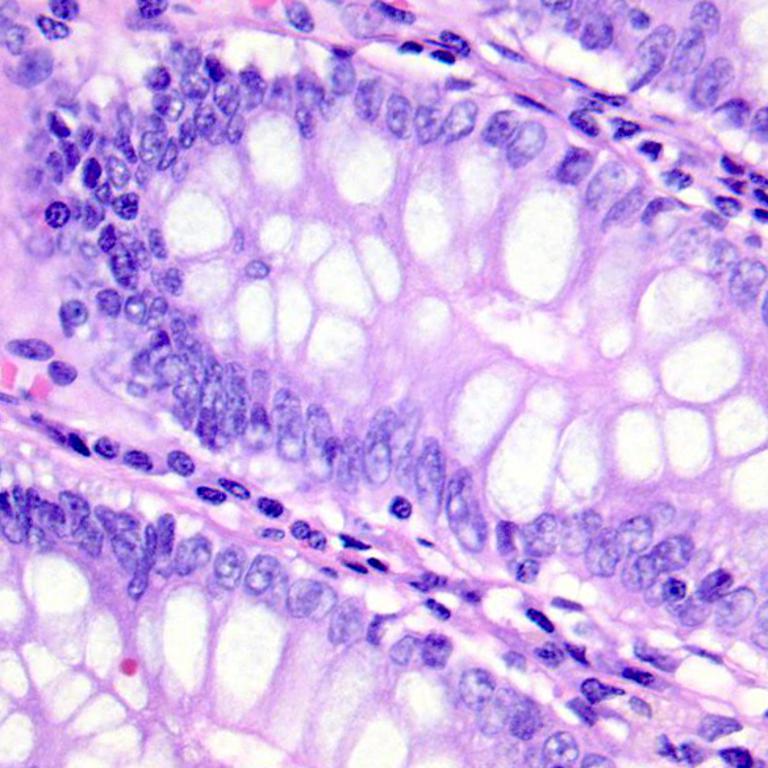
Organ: colon
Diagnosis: benign